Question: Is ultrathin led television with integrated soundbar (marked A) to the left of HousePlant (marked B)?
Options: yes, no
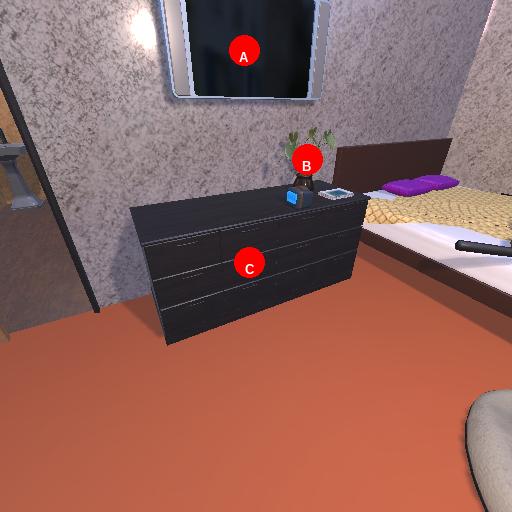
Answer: yes